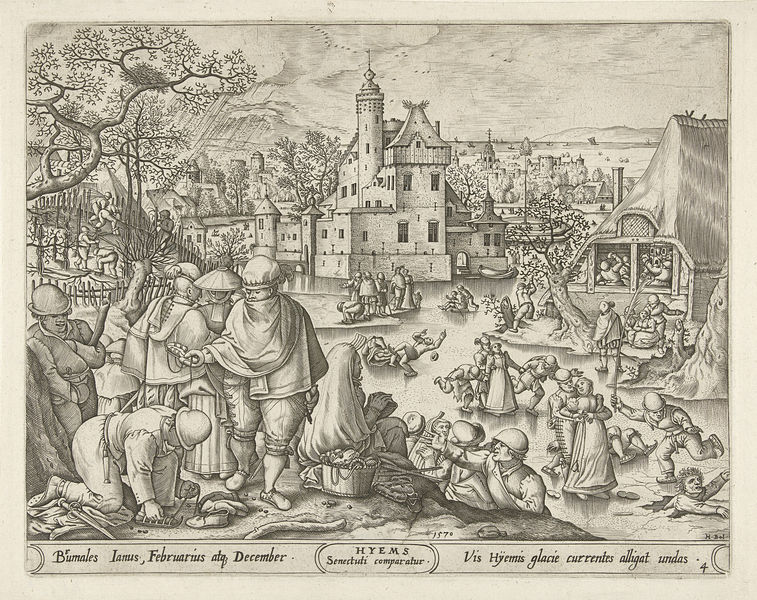
Titel: Winter
Künstler: Pieter van der Heyden
Standort: Amsterdam
Institution: Rijksmuseum
Schlagwörter: baum, himmel, mann, wasser, frauen, menschen, see, stadt, frau, hut, hüte, männer, zeichnung, eis, haus, schloss, leute, häuser, vögel, personen, kinder, schuhe, dorf, grafik, winter, markt, vergnügen, regen, buch, burg, druck, stich, seite, gaststätte, volk, mittelalter, nest, schenke, gefroren, ianus, schlittschuh, schlittschuhläufer, kalenderblatt, raufen, stdt, #schloss, hyems, december